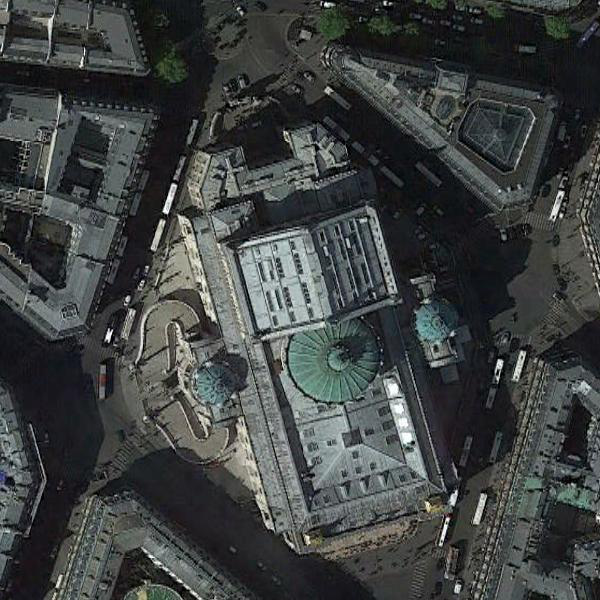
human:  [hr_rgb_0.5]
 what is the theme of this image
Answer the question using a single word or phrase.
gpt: church